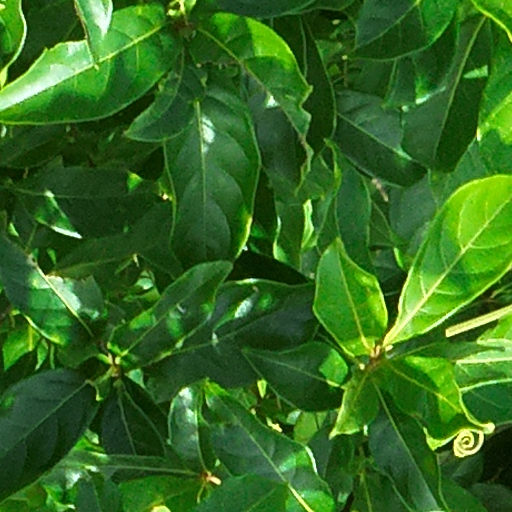
Species: Terminalia oblonga
GBIF accepted scientific name: Terminalia oblonga
Crown area (m\u00b2): 214.849